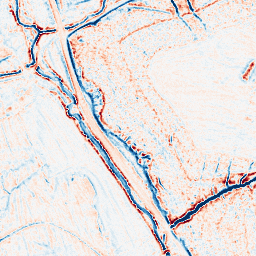
Category: edge_preserving
Decomposition family: bilateral
Decomposition parameters: d: 9
sigma_color: 100
sigma_space: 100
Upsampling method: sinc_blackman
Upsampling parameters: scale: 4
kernel_size: 16
Upsampling scale: 4